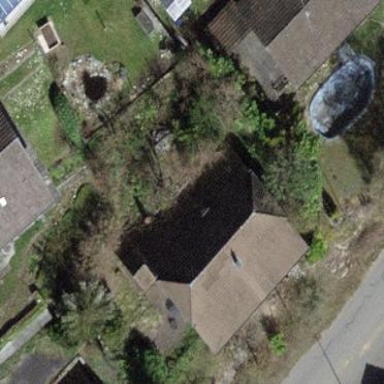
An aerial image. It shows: House with tiled roof.